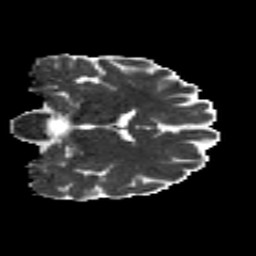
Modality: MD
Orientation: coronal
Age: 24
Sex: male
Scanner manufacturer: siemens
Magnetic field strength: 3 T
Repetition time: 8.8 s
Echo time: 0.085 s